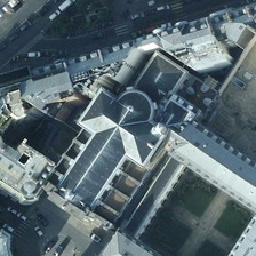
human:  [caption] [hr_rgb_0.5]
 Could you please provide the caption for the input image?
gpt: There is a black and white church located in the corner of a cross along with other buildings.

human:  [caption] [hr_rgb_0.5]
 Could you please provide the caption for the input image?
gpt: There is a black and white church in the corner of the cross with other buildings.

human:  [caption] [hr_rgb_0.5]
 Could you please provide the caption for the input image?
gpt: the latticed church with a dark cruciform roof is near the freeway and an alley .

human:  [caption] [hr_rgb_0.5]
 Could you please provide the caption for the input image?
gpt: There is a black and white church, along with other buildings, at the corner of the cross.

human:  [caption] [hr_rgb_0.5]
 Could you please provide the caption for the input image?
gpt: There is a church in black and white in the corner of the cross.